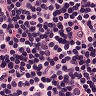
Metastatic tissue present: no